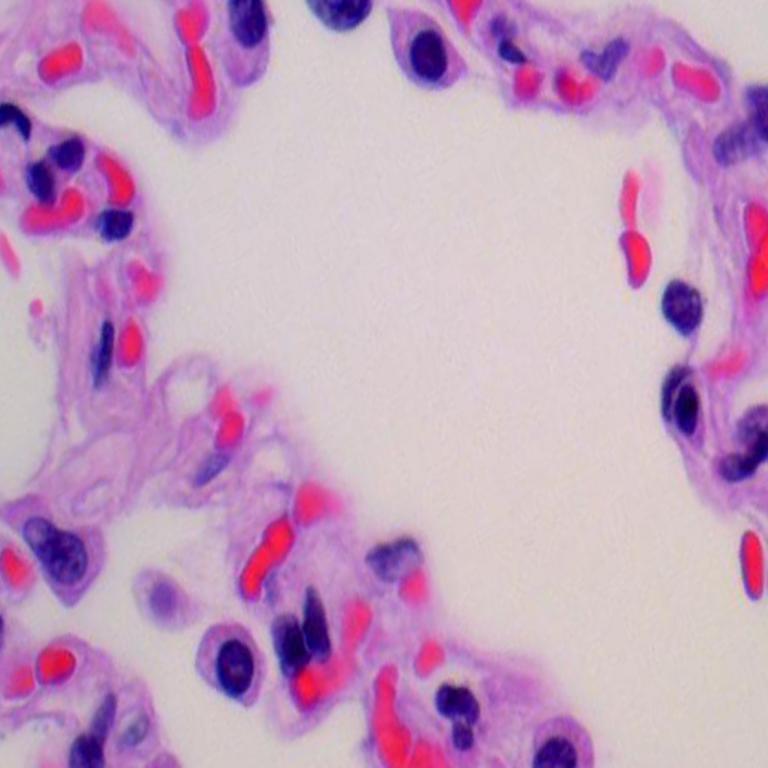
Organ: lung
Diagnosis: benign